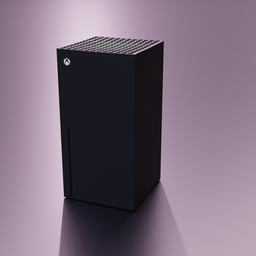
Label: electronics